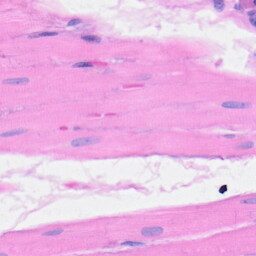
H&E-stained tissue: Heart